Question: I have some code that needs formatting. Basically, I have some Highchart graphs with a rollover and that rollover displays a box with weather information inside it as shown here:

I want to make the values as shown the same style as the rest of the tooltip instead of displaying in bold. Here is the code responsible:
'''
tooltip: {
shared: true,
crosshairs: true,
valueSuffix: 'deg' + config.temp.units,
valueDecimals: config.temp.decimals,
xDateFormat: "%A, %e %b, %H:%M",
},
'''
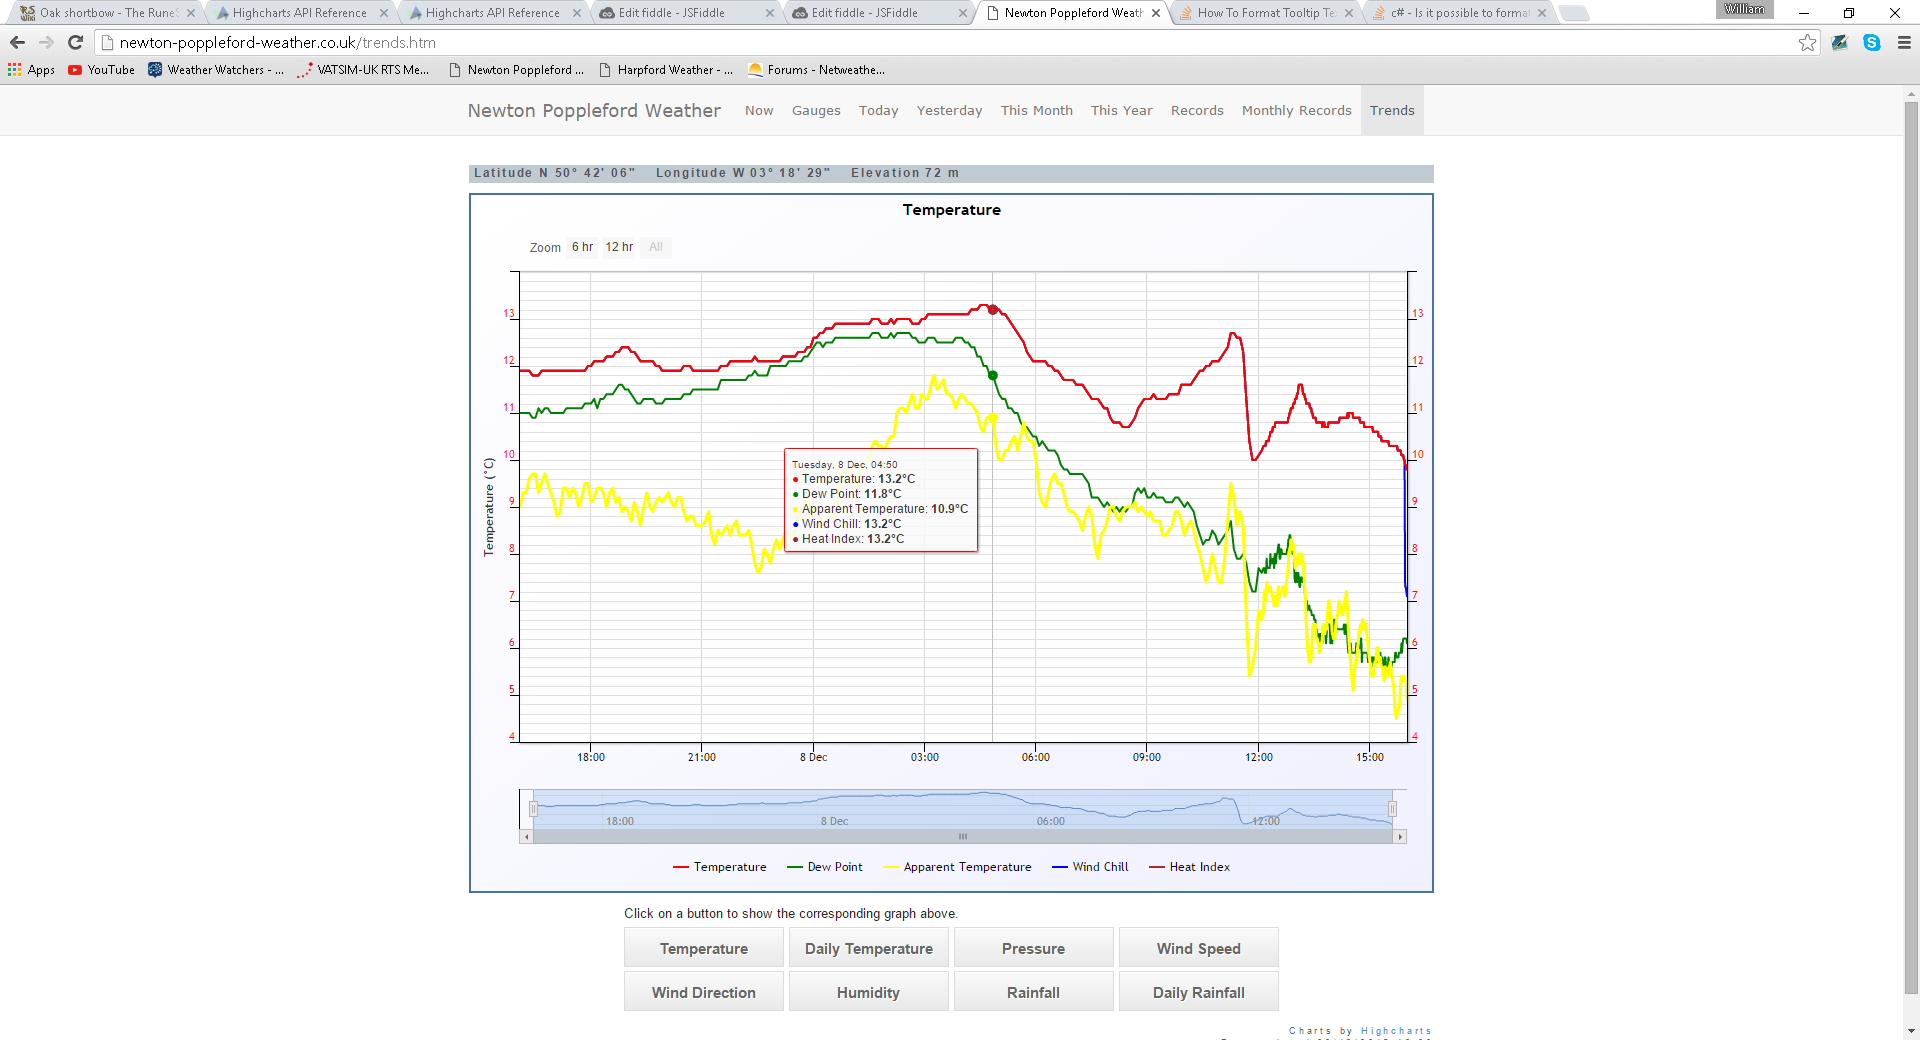
Answer: You can edit <URL> and use line without '<b>' tags.
Output
'''
<span style="color:{point.color}">*A</span> {series.name}: {point.y}<br/>
'''